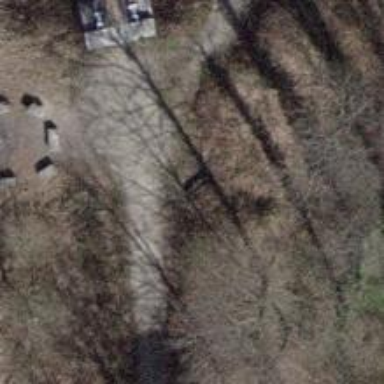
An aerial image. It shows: Brown bench in the vicinity.